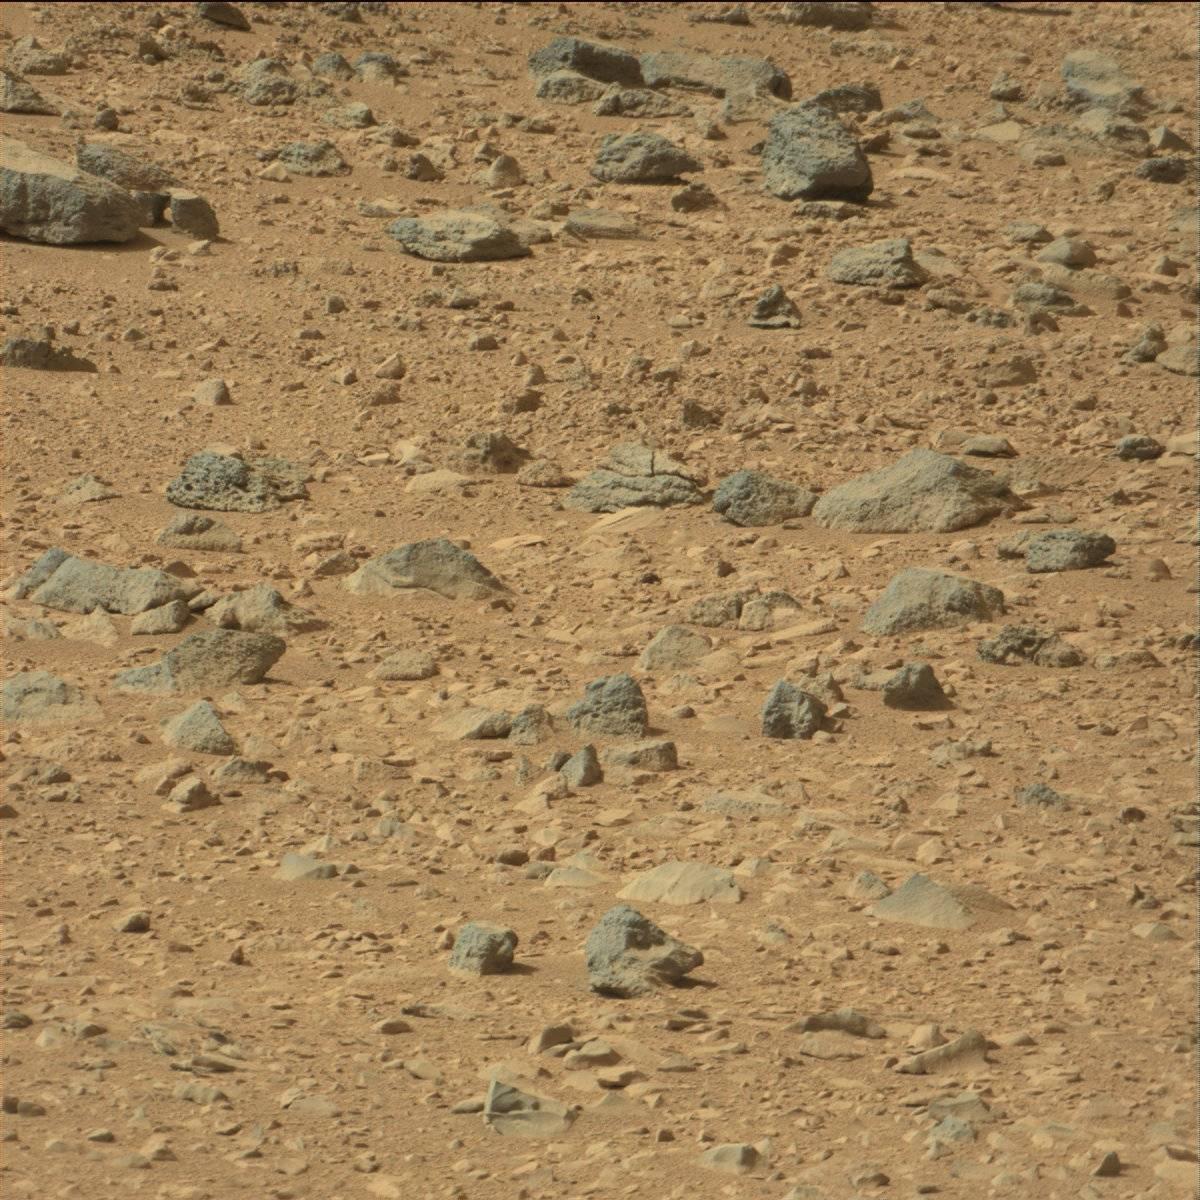
Terrain classes present: Bedrock, Rock, Sand / Soil